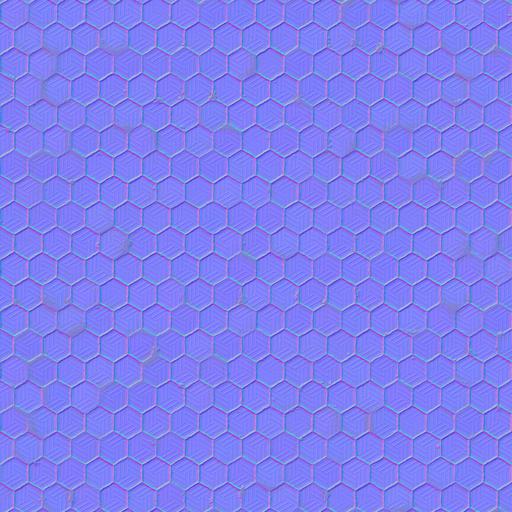
hex hexagon mosaic orange small tiled tiles yellow